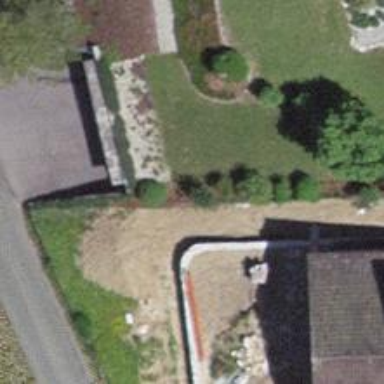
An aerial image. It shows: Garage.